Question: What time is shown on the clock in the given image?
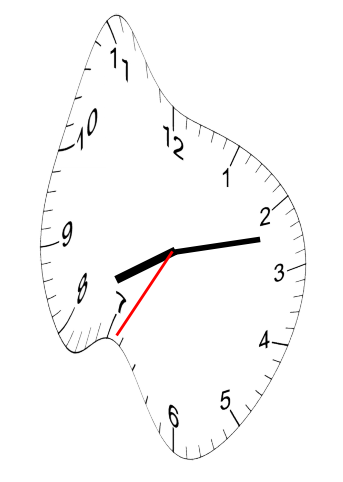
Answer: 08:12:35